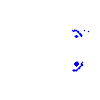
Particle: electron